Question: I would like to ask for your assistance in loading my APK on ARCWelder on my Chromebook.
I have successfully installed ARC Welder from this <URL> but when I tried to load my APK, it just keeps on loading like the image below.

I tried reinstalling ARC Welder multiple times and encountered the same thing.
I tried different APKs and no luck as well.
Thanks for your help in advance.
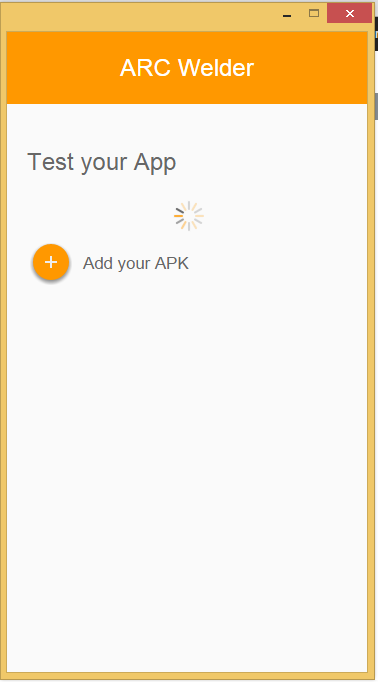
Answer: I filed a <URL> for this and found out that it is a bug on time zone. They fixed it on . So simply update your OS to 44.
In case is the most updated version, try to change your download channel from to under .
Hope this may help somebody in the future. Thanks!